Question: When I apply:
'''
ax.set_yscale('log')
'''
to an axes in matplotlib, it creates a tick for every multiple of 10. Sometimes, this can bee to much, e.g. see screenshot below:

Instead, I would like to have a tick, say, every multiple of '100', or every multiple of '1000', while preserving a logarithmic scaling.
How can I do that in matplotlib?
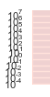
Answer: Just use matplotlib.ticker.LogLocator
'''
import numpy as np
import matplotlib.pyplot as plt
from matplotlib.ticker import LogLocator
x = np.linspace(0, 10, 10)
y = 2**x
f = plt.figure()
ax = f.add_subplot(111)
plt.yscale('log')
ax.yaxis.set_major_locator(LogLocator(base=100))
ax.plot(x, y)
plt.show()
'''

And do the same with minor locator if you wish, or adjust it any other way you like.